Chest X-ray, AP view. Patient: 53 years old, sex M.
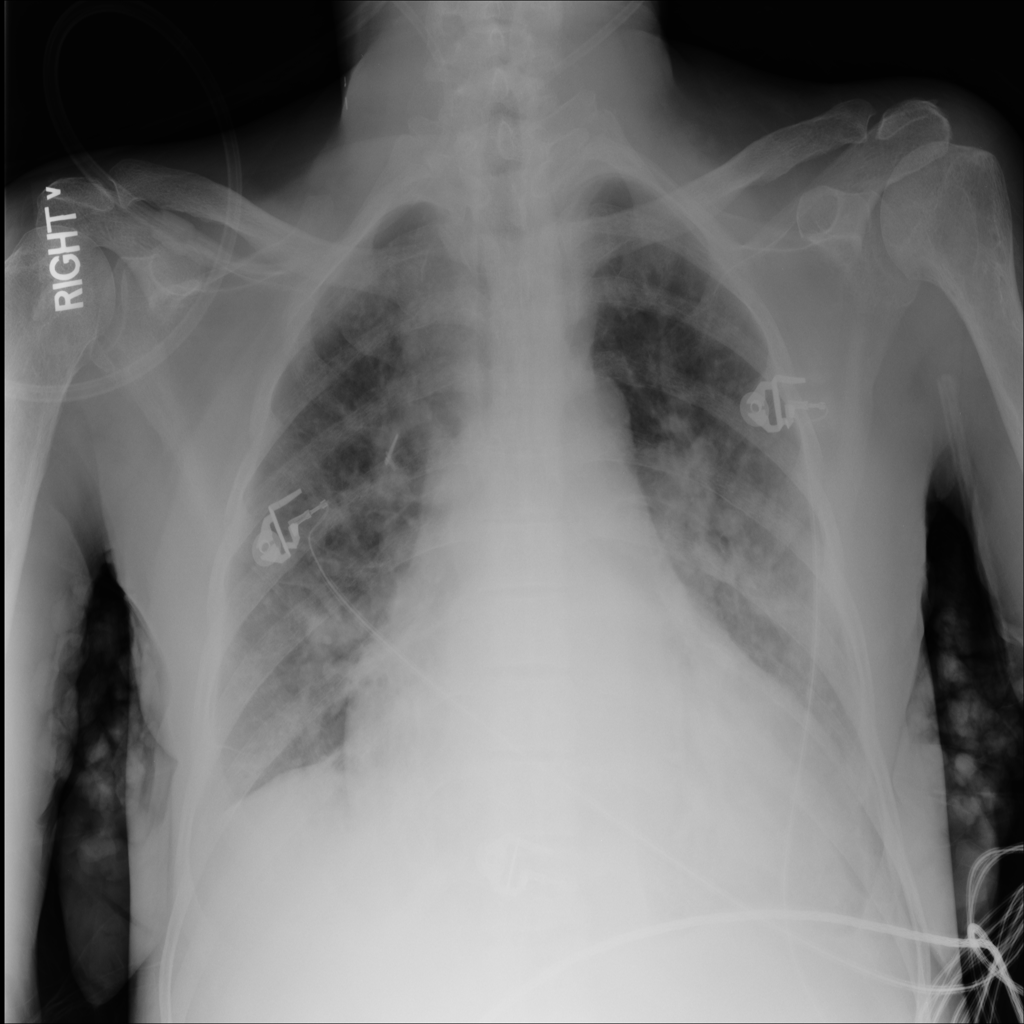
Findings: Cardiomegaly, Infiltration